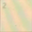
Piece: xx